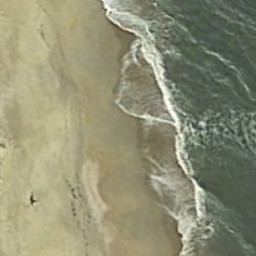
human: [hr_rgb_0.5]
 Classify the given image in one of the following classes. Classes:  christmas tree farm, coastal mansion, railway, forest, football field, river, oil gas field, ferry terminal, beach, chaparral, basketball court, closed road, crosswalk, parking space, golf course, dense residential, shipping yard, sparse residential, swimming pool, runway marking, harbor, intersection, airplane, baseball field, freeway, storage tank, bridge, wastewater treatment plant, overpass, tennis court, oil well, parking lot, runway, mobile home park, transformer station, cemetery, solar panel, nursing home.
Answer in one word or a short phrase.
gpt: beach